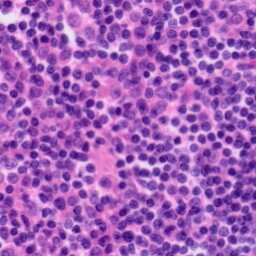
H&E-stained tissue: Tonsil